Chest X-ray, AP view. Patient: 59 years old, sex F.
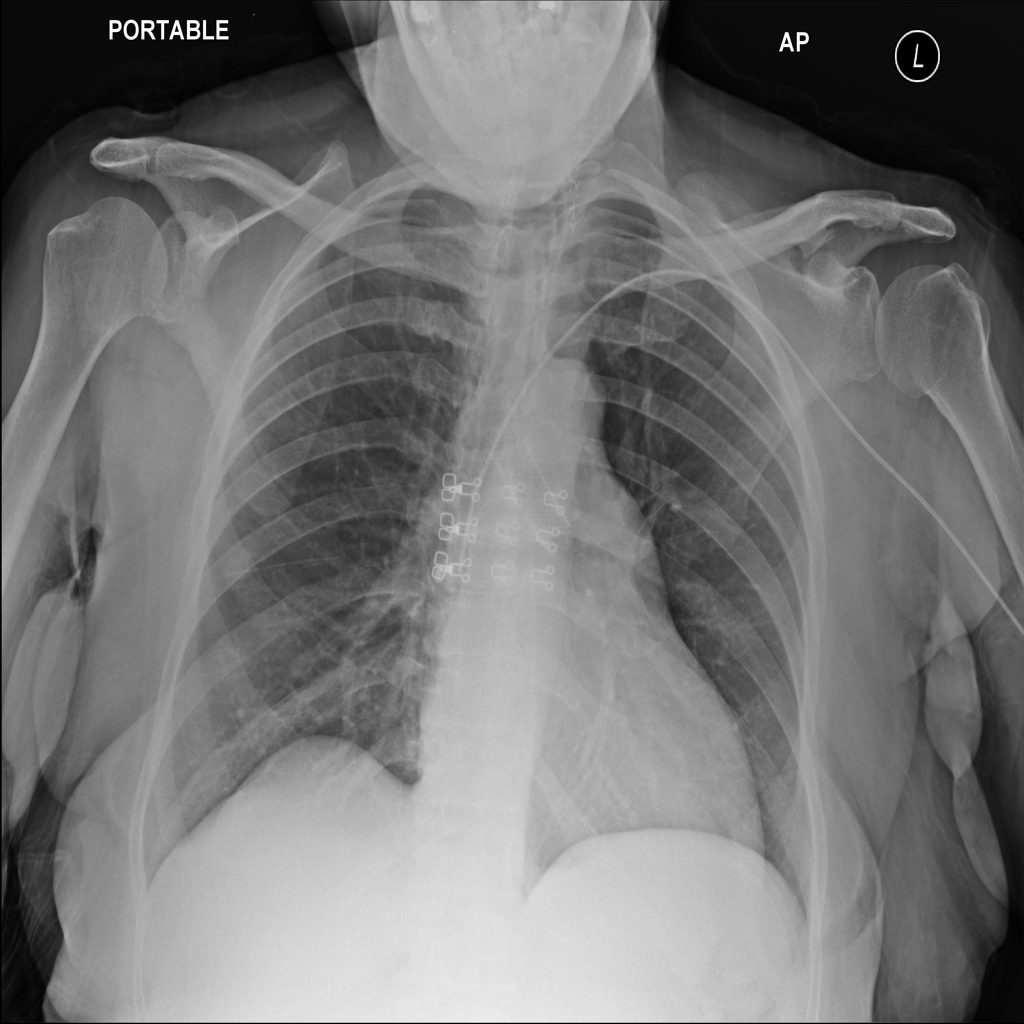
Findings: Nodule